Interaction volume radius: 10 \u00c5
Interaction volume height: 25 \u00c5
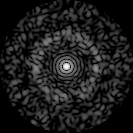
Disorder parameter: 0.8213